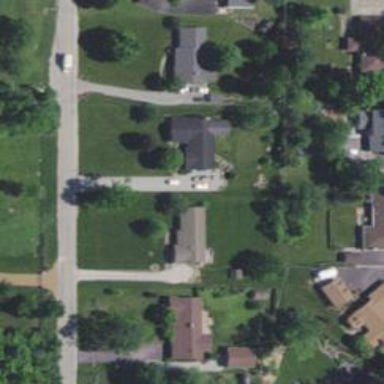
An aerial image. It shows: Driveway leading to service road.